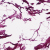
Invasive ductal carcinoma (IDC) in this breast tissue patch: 0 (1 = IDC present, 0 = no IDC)